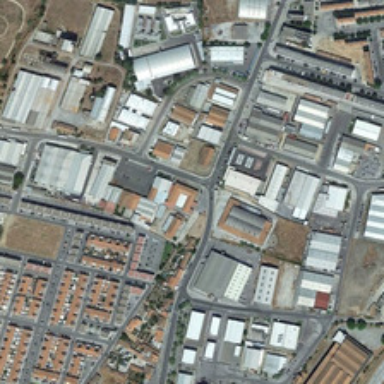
Many buildings are in an industrial area .